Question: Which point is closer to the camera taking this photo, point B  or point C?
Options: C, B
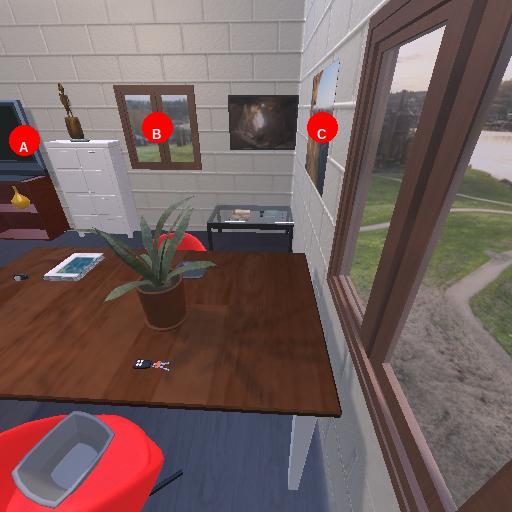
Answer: C